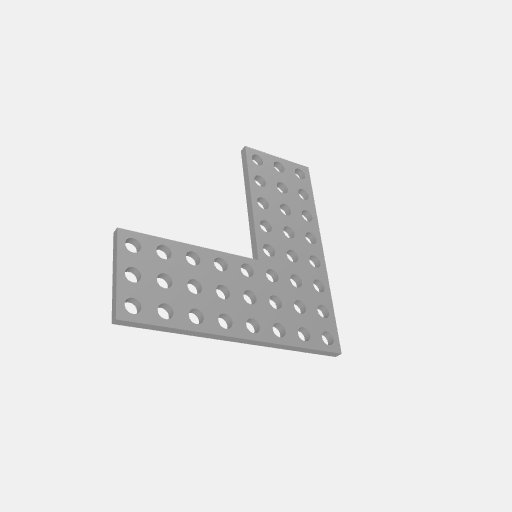
Part: FlatGridBracket1-2